Aerial crown-view tile of a tropical tree (Barro Colorado Island, Panama), acquired 20241014:
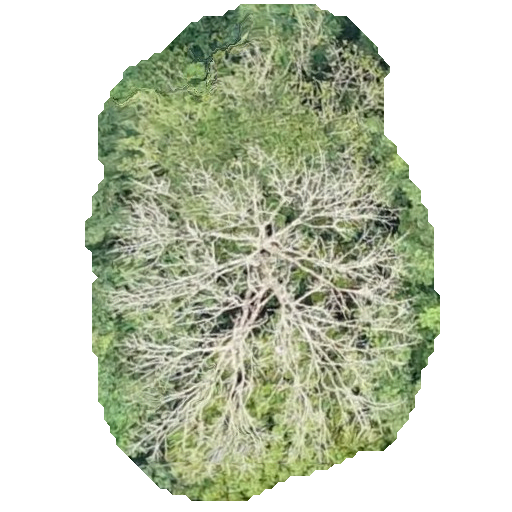
Species: Jupunba macradenia
GBIF accepted scientific name: Jupunba macradenia
Crown area: 214.524 m²